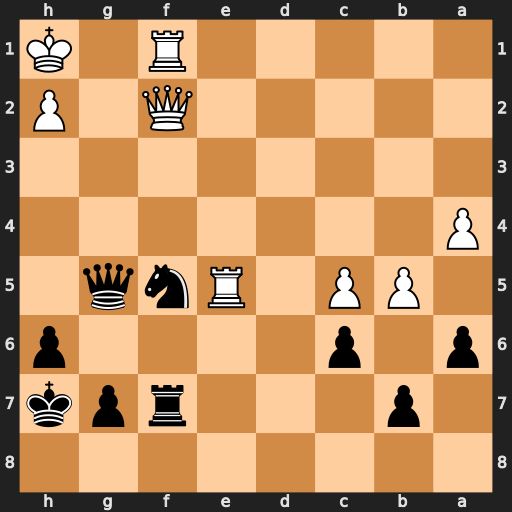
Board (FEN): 8/1p3rpk/p1p4p/1PP1Rnq1/P7/8/5Q1P/5R1K
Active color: b
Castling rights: -
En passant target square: -
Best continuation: Ng3+ Qxg3 Rxf1+ Kg2 Rf5 Rxf5 Qxf5